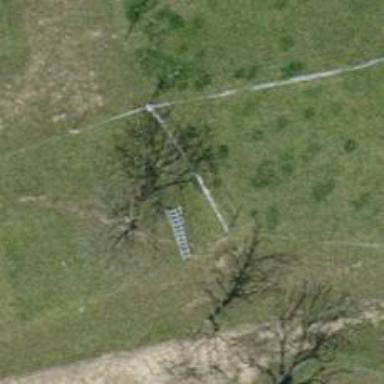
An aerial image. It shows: Fence.